Current action and preconditions to check: trajectory_clear

Your task: For each precondition in the list above, predict whether it will hold at this action.

Consider the current scene as observed from the mobile robot's camera, and analyze the predicted future states of all dynamic agents (e.g., people, animals, vehicles, or any moving entities) within the NEXT SECOND.

IMPORTANT: Only answer "very likely" if you are absolutely certain—based on strong, clear evidence—that a dynamic agent will violate the precondition in the predicted future state. Do NOT answer "very likely" for unlikely, ambiguous, or low-probability risks.

Ask yourself for each precondition: Is there a high probability, with clear and convincing evidence, that the predicted future states of any dynamic agent will interfere with the predicted future state of the currently executing action within the NEXT SECOND, causing that precondition to fail?

Assess the risk level based on these predictions. Use "likely" or "very likely" if motions create a clear risk of interference.

Use "neutral" or "improbable" if agents are nearby but their predicted paths are clearly diverging or non-conflicting.

Failure Risk Categories: "very improbable", "improbable", "neutral", "likely", "very likely"

Answer Format: Output ONLY the probability_of_failure value from these categories: "very improbable", "improbable", "neutral", "likely", "very likely"

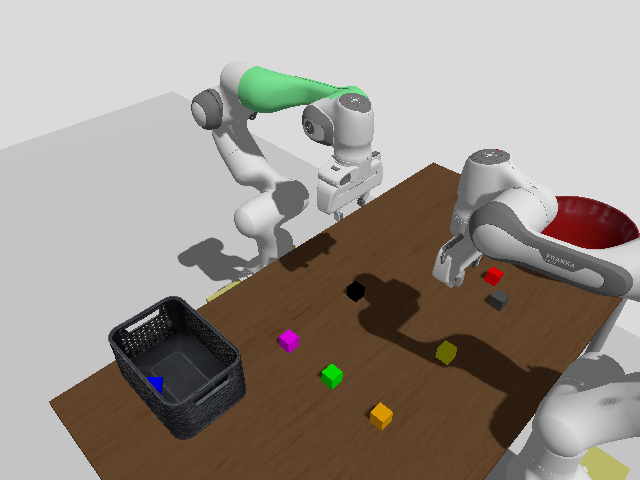

Answer: very improbable